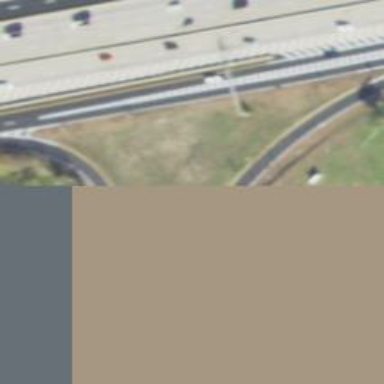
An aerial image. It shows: Tertiary_link road with asphalt surface.